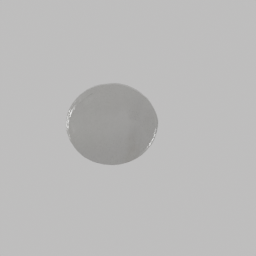
Label: tools